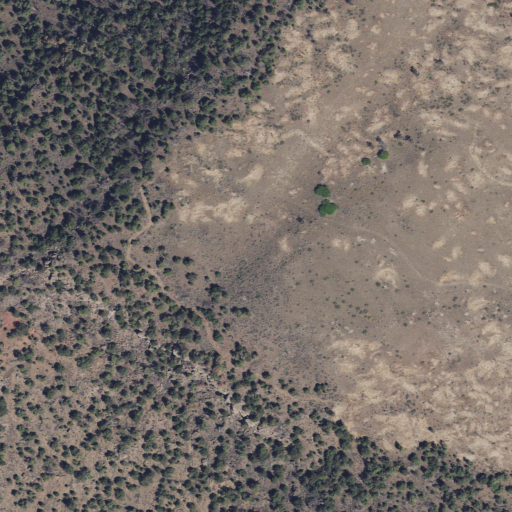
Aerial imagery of mountain in Utah named Cedar Mountain containing evergreen forest, shrub, and grassland